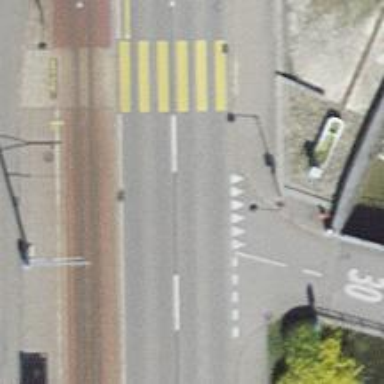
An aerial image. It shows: Road with "give way" sign.